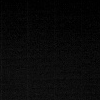
Atmospheric dust classification: dusty